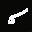
Label: 5